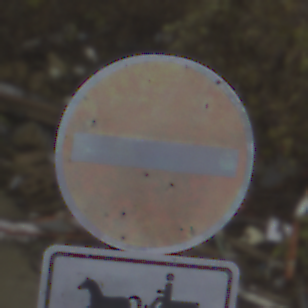
Verkehrszeichen: VerbotDerEinfahrt
Zusatzzeichen unten: MehrspurigeFahrzeugeFrei9
Umgebung: Outdoor, Urban
Tageszeit: MorningAfternoon
Wetter: PartlyCloudy
Licht: Natural
Jahreszeit: NotSpecified
Kontrast: LowContrast